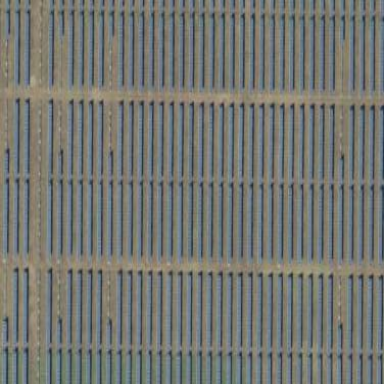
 consisting of solar photovoltaic panels."